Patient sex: F
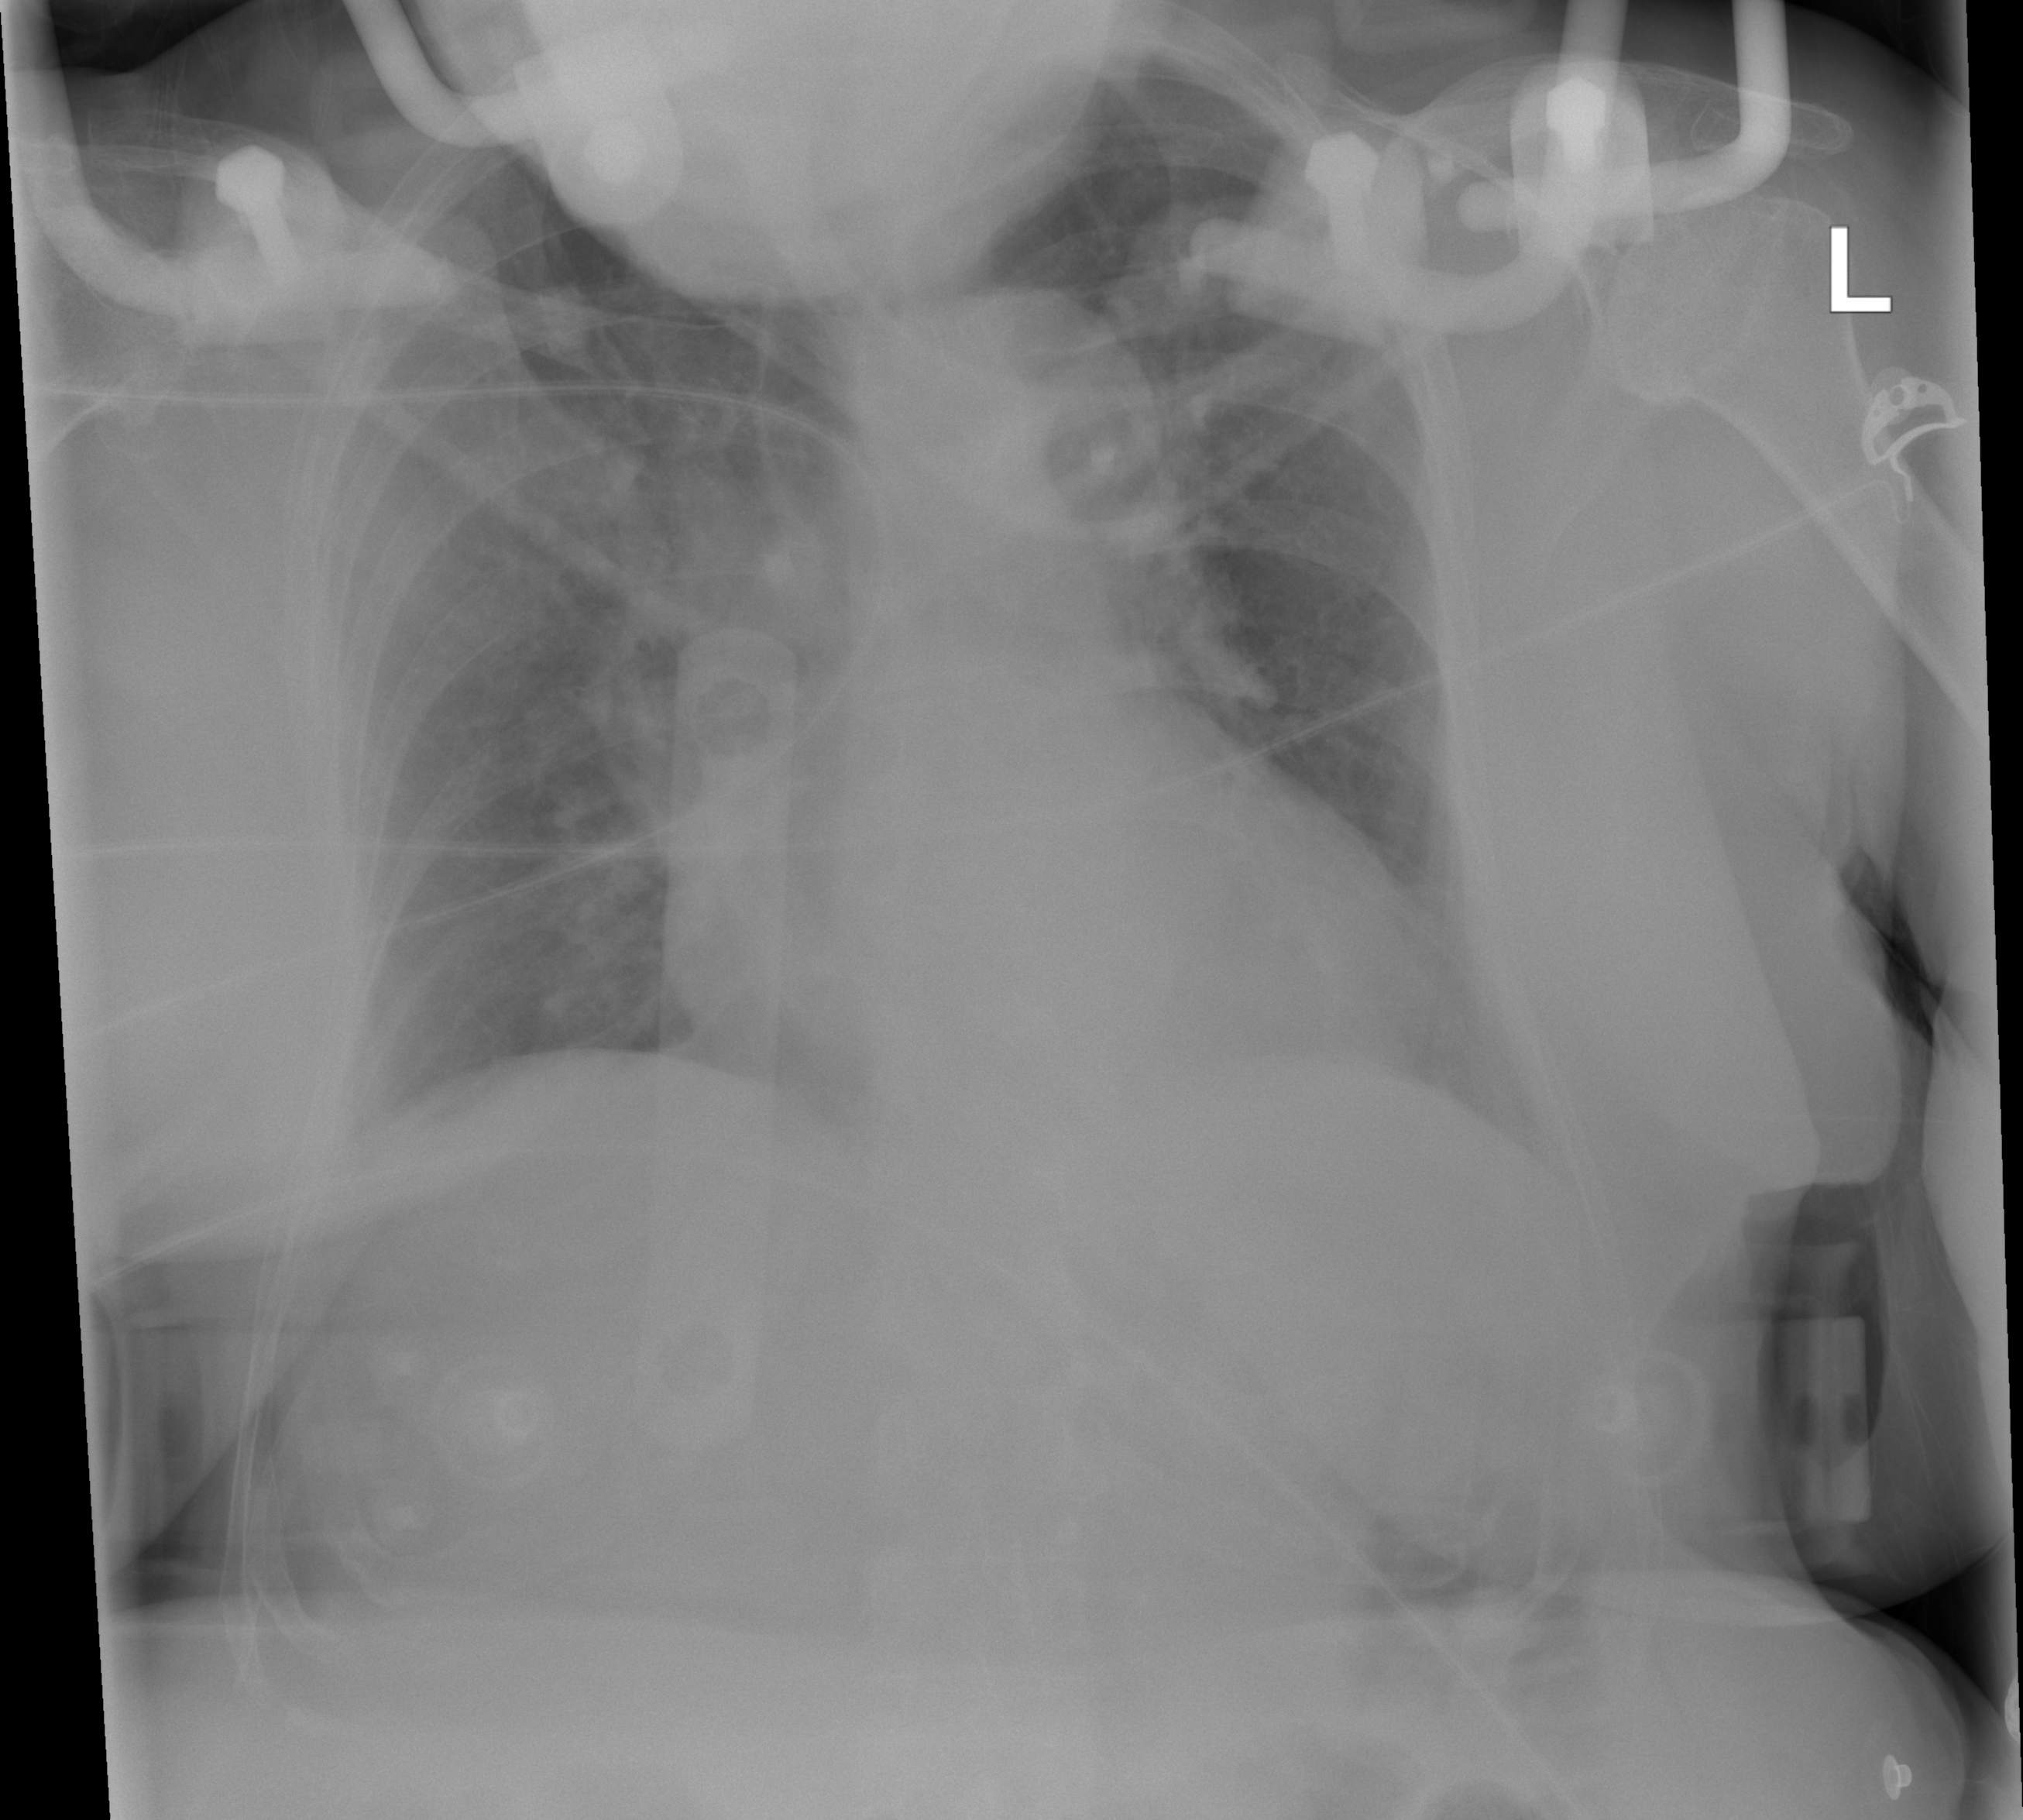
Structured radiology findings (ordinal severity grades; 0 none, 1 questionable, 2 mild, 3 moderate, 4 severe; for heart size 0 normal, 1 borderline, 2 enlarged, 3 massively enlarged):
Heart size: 1
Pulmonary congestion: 0
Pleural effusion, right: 0
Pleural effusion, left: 2
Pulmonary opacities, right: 0
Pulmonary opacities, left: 0
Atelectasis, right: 0
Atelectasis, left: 2